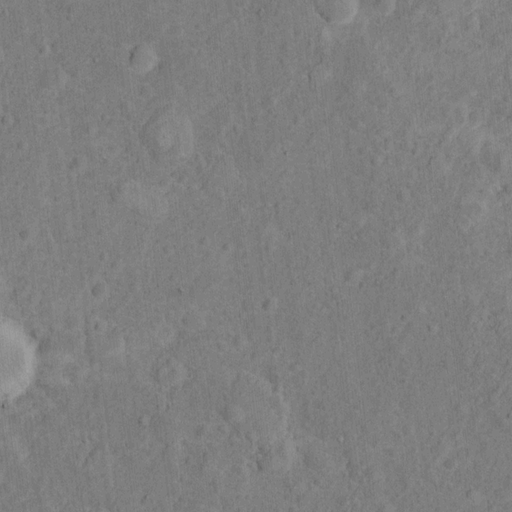
Classes present: Background